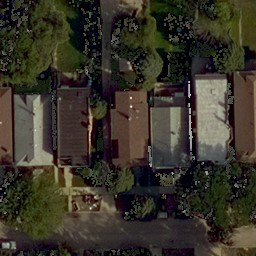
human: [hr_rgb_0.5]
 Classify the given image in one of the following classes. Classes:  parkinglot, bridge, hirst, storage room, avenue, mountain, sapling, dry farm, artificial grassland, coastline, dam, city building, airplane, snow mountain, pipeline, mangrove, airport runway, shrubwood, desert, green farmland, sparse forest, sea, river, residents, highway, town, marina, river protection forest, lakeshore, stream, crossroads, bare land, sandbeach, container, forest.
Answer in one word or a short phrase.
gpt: residents